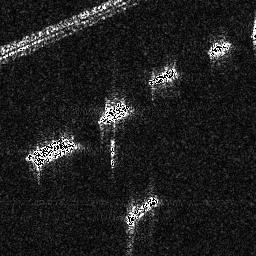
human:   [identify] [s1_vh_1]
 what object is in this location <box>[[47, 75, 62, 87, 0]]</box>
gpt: <ref>1 medium ship at the bottom</ref>